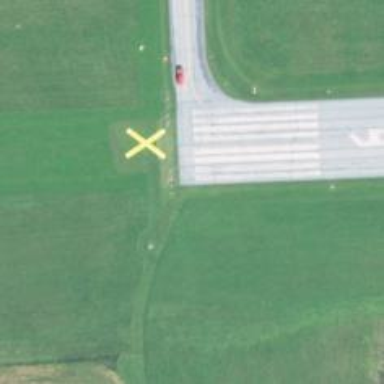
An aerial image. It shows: Image of taxiway at airport.